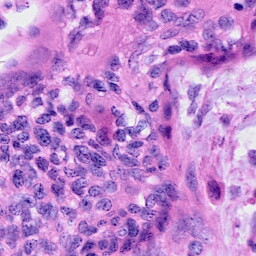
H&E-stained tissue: Cervix